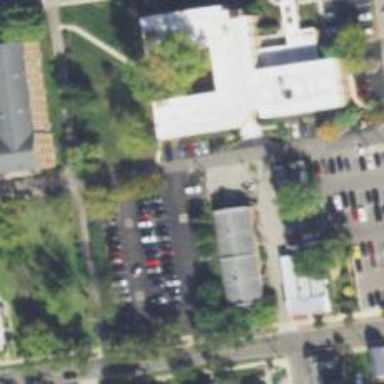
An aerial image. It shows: Parking space.